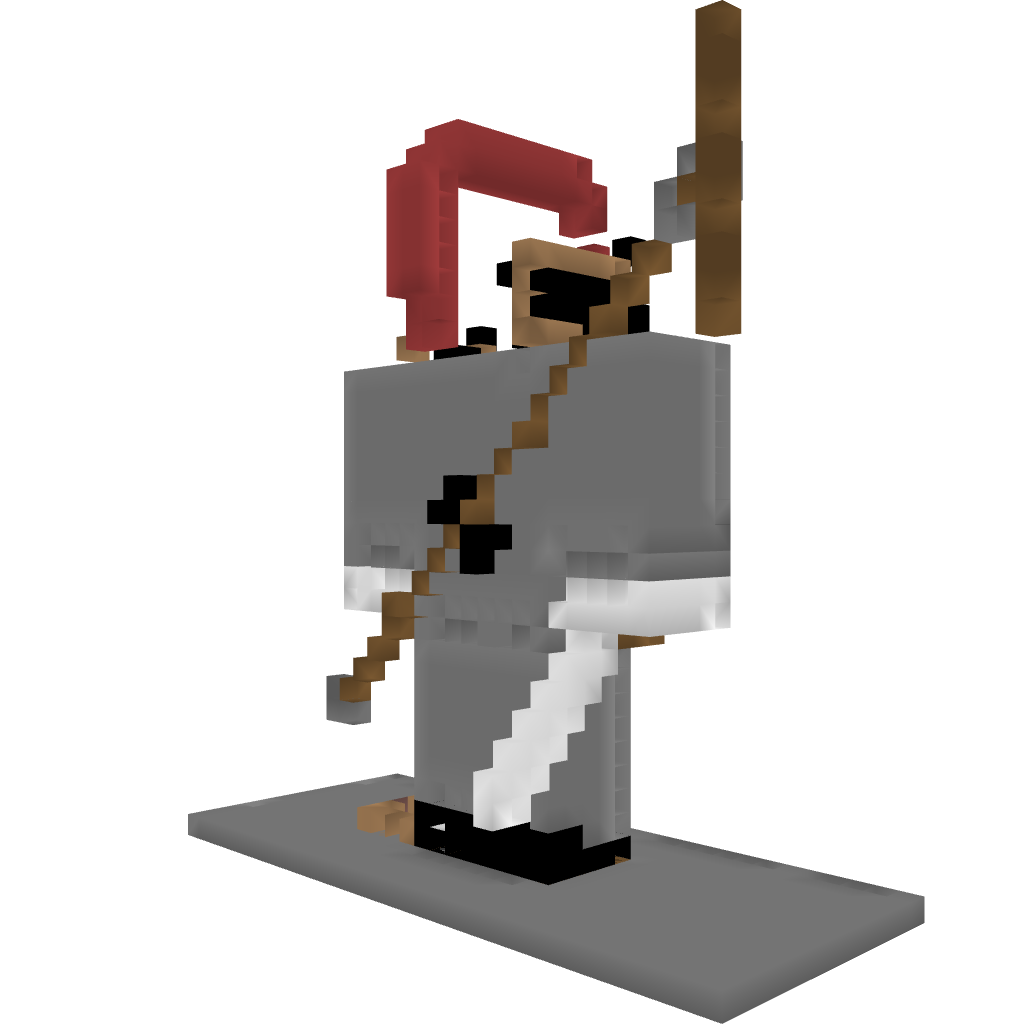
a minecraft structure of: Spartan at suit :) good quality